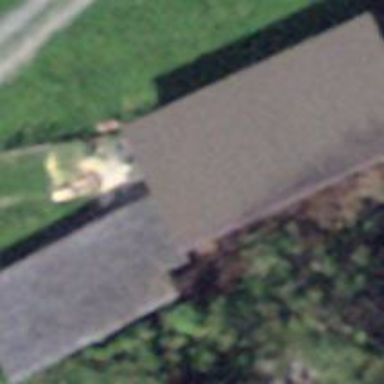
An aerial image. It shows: Farm auxiliary building.